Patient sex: F
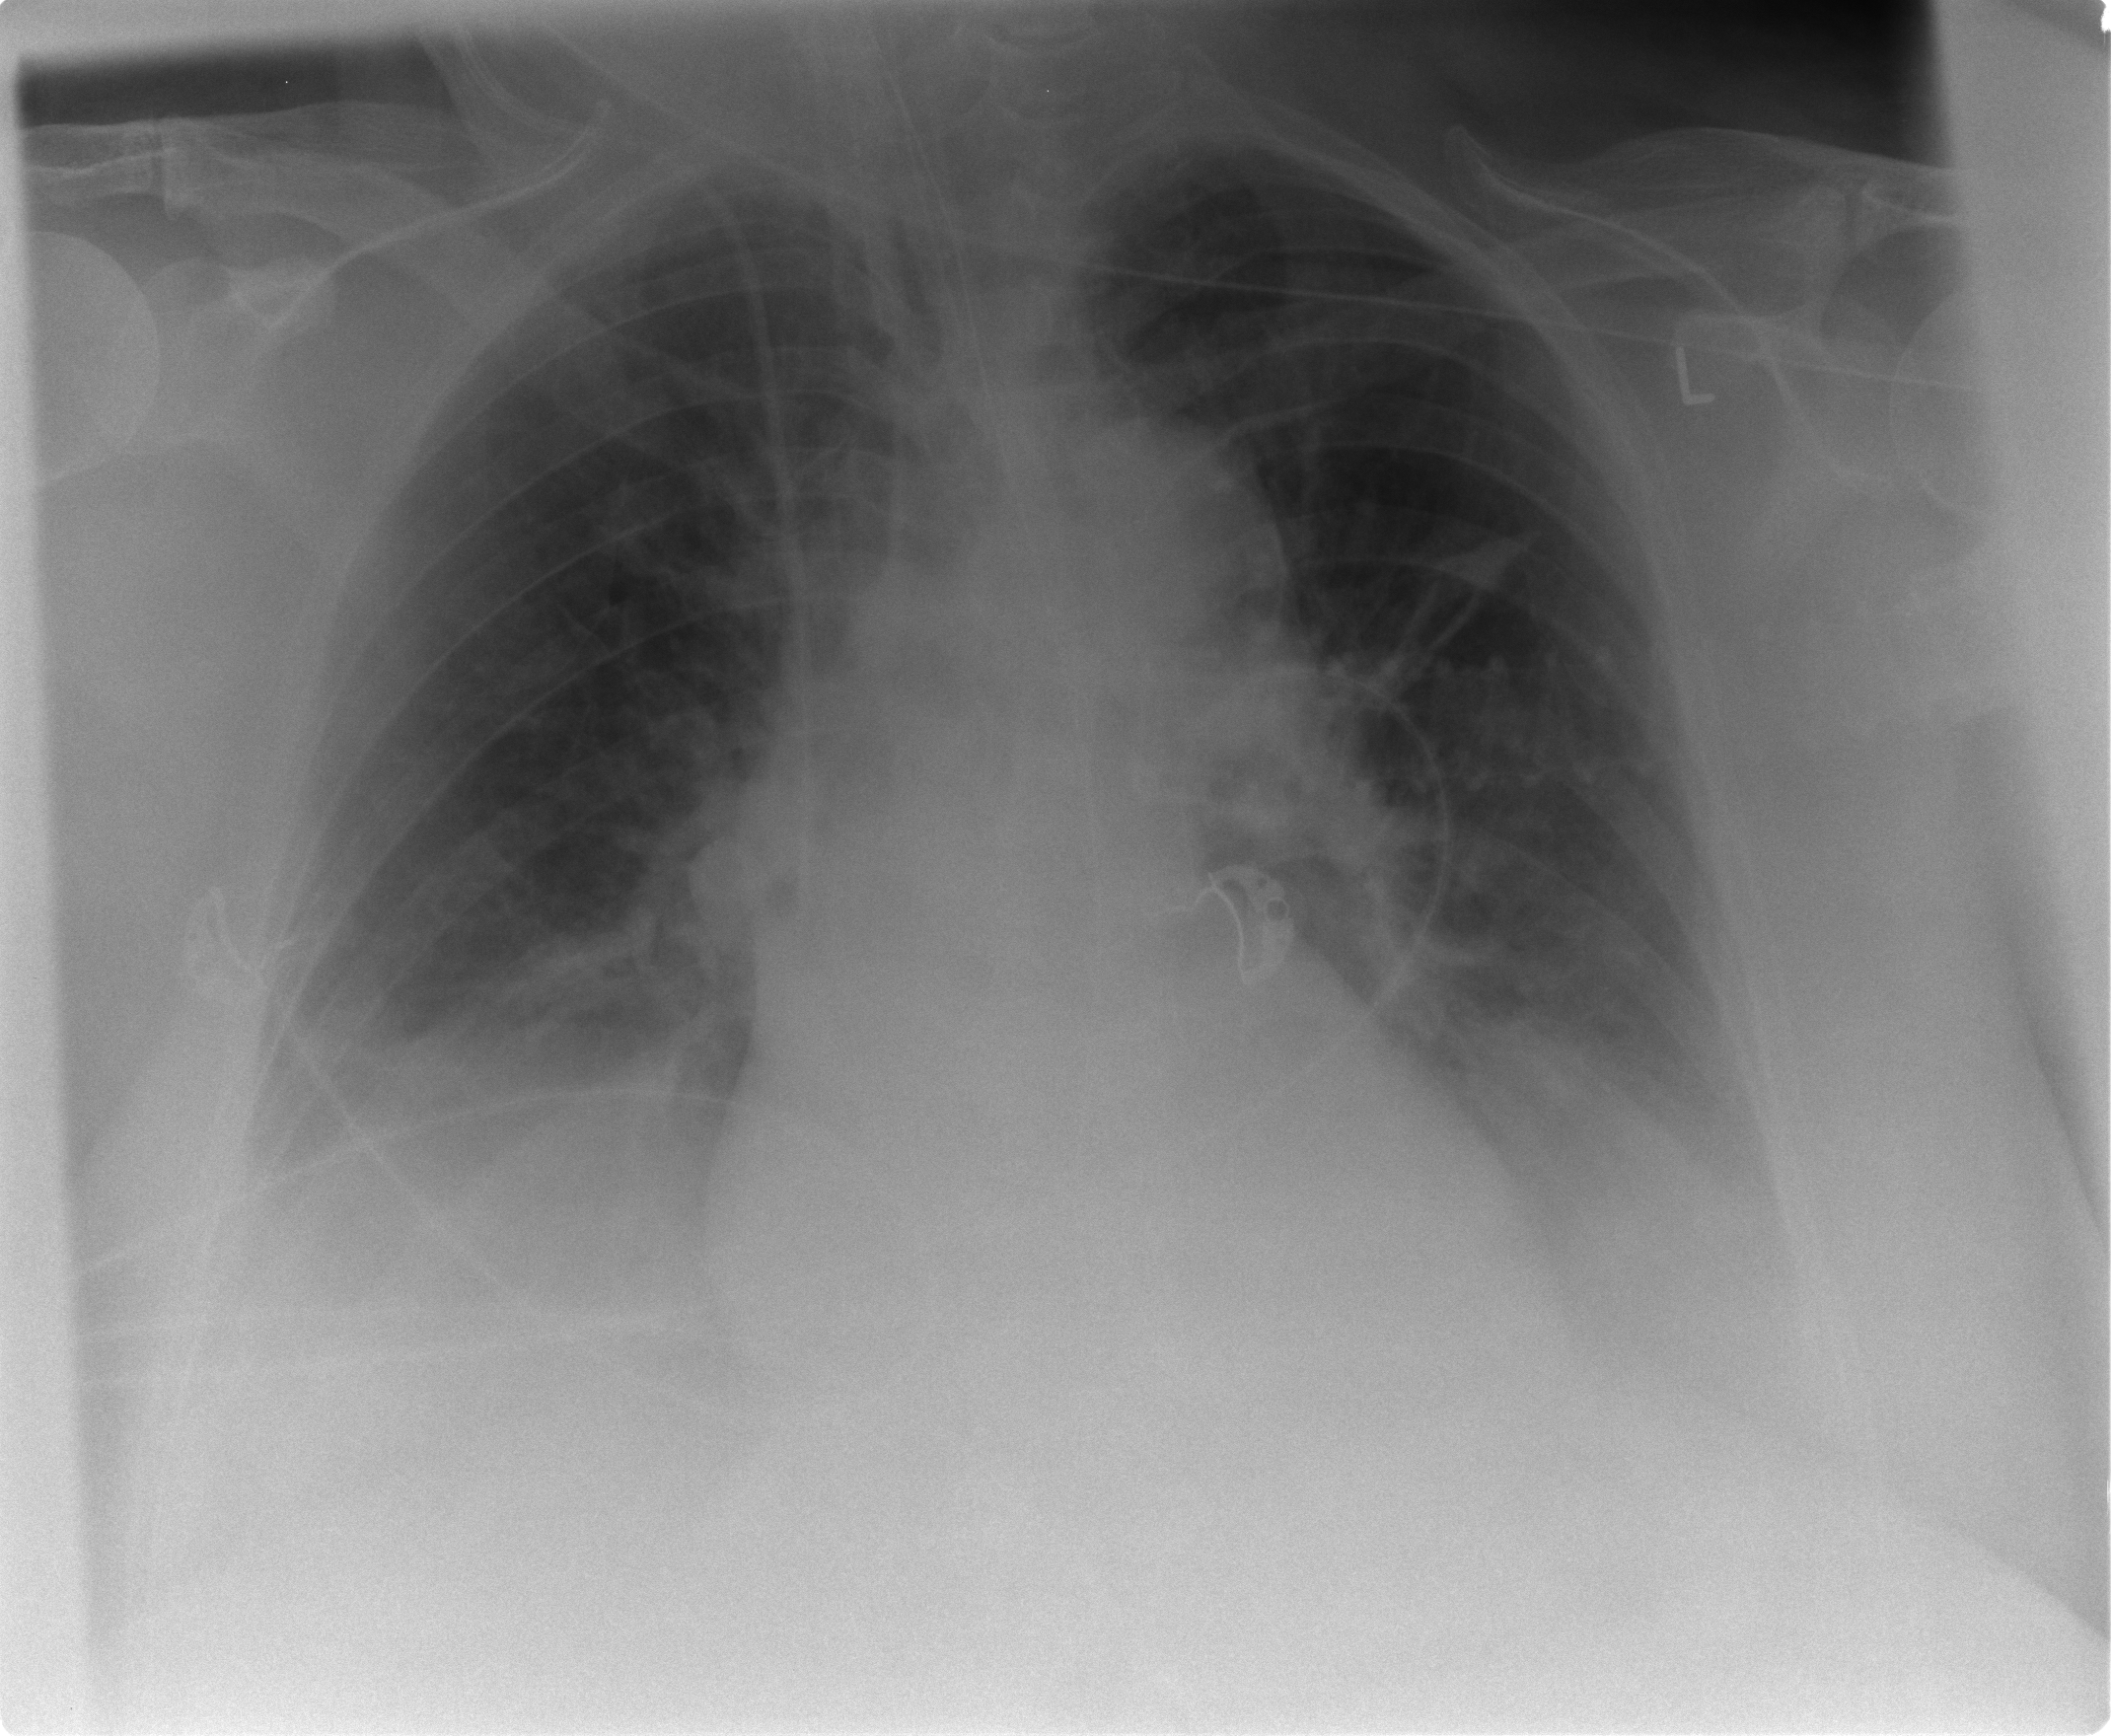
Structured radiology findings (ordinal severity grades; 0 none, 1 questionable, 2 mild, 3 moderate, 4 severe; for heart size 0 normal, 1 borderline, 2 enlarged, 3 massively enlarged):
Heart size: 0
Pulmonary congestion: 2
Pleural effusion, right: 3
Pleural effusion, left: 2
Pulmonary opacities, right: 0
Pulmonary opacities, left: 0
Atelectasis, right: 2
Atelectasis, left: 2